Field crop: maize
Growth stage: 2
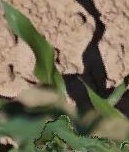
Species: maize